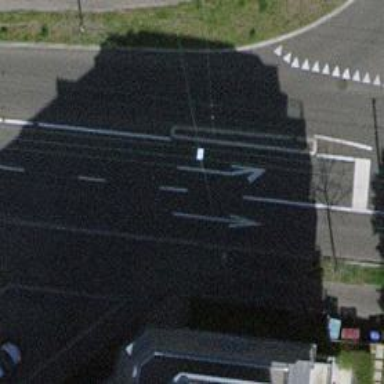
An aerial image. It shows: Tertiary road with asphalt surface. Both sides of the road have sidewalks. There are trolley wires present along the road.